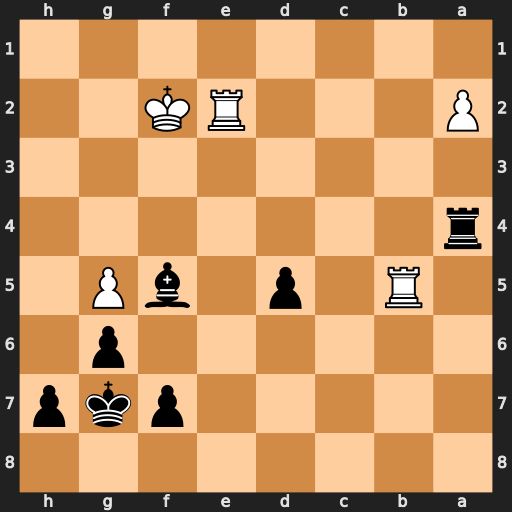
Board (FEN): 8/5pkp/6p1/1R1p1bP1/r7/8/P3RK2/8
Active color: b
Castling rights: -
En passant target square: -
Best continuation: Bd3 Rbb2 Bxe2